Question: Consider the database schema in the picture.

I need a linq-to-entities statement that will retrieve authors and their respective books grouped by author. For example, I want to display something as follows:
An additional constraint is the oject of grouped items has to be returnable by a method.
Can anybody formulate join and group-by statement (a) ordered by author name, (b) ordered by author name and book title?
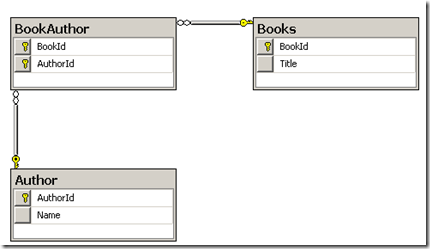
Answer: You didn't mention which version of EF you are using, or whether you need to filter the authors by some condition, or filter the books by some condition. A general query that will fetch everything will look like this:
'''
List<Author> authorsWithBooks =
context.
Authors.
Include(a => a.Books). // For EF 4.1
/*Include("Books"). instead for previous versions of EF */
/*Where(a => !a.IsDeleted). if you want to filter the authors */
ToList();
'''
If you want to filter the book collections, you will have to write a more elaborate query though.